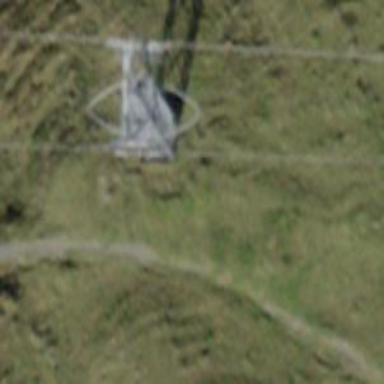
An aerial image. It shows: Pylon for aerialway.